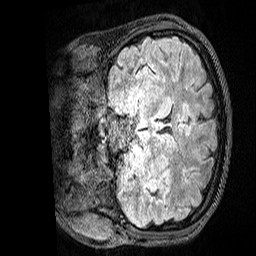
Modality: FLAIR
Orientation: coronal
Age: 22
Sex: female
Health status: healthy
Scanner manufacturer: siemens
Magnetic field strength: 3 T
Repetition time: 5 s
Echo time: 0.388 s